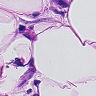
Metastatic tissue present: yes